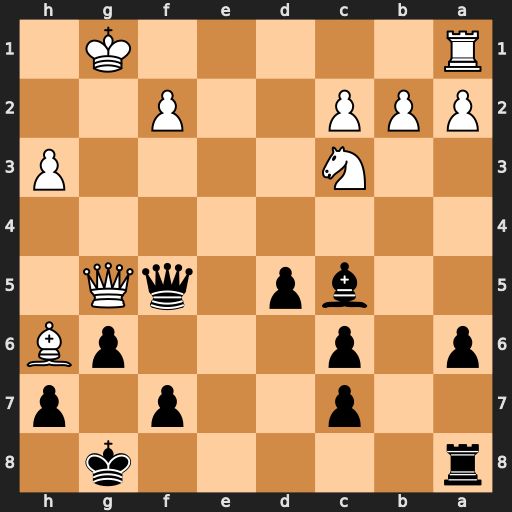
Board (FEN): r5k1/2p2p1p/p1p3pB/2bp1qQ1/8/2N4P/PPP2P2/R5K1
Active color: b
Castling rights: -
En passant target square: -
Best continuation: Qxf2+ Kh1 Re8